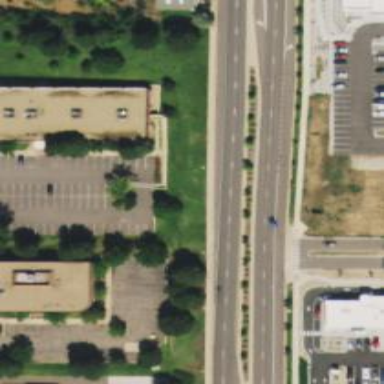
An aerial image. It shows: Primary highway.